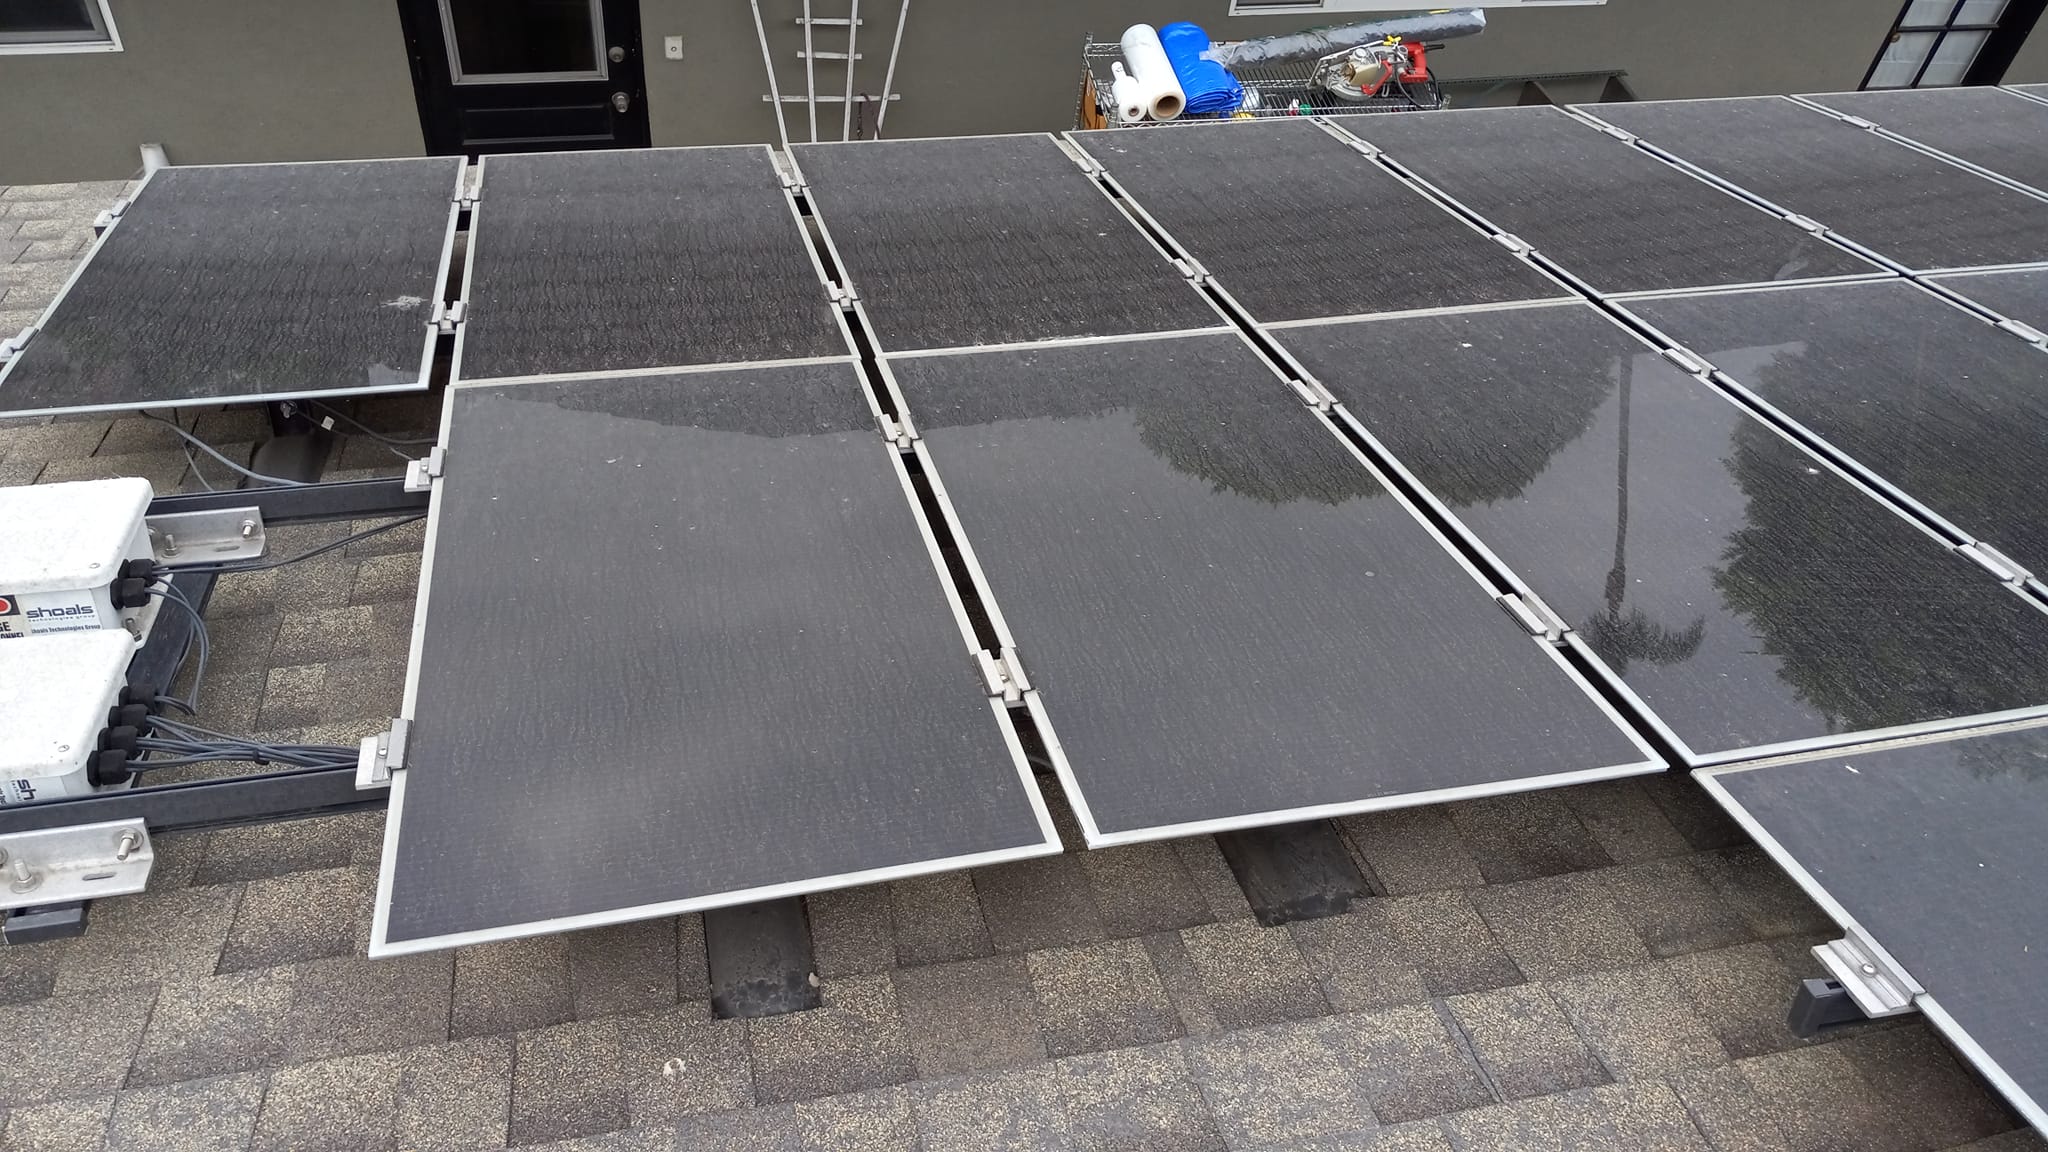
Label: Dusty